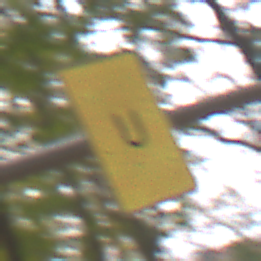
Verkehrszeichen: AnkuendigungOderFortsetzungUmleitungOhnePfeilsymbol
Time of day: Midday
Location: Outdoor (Nature)
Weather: Overcast
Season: NotSpecified
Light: Natural